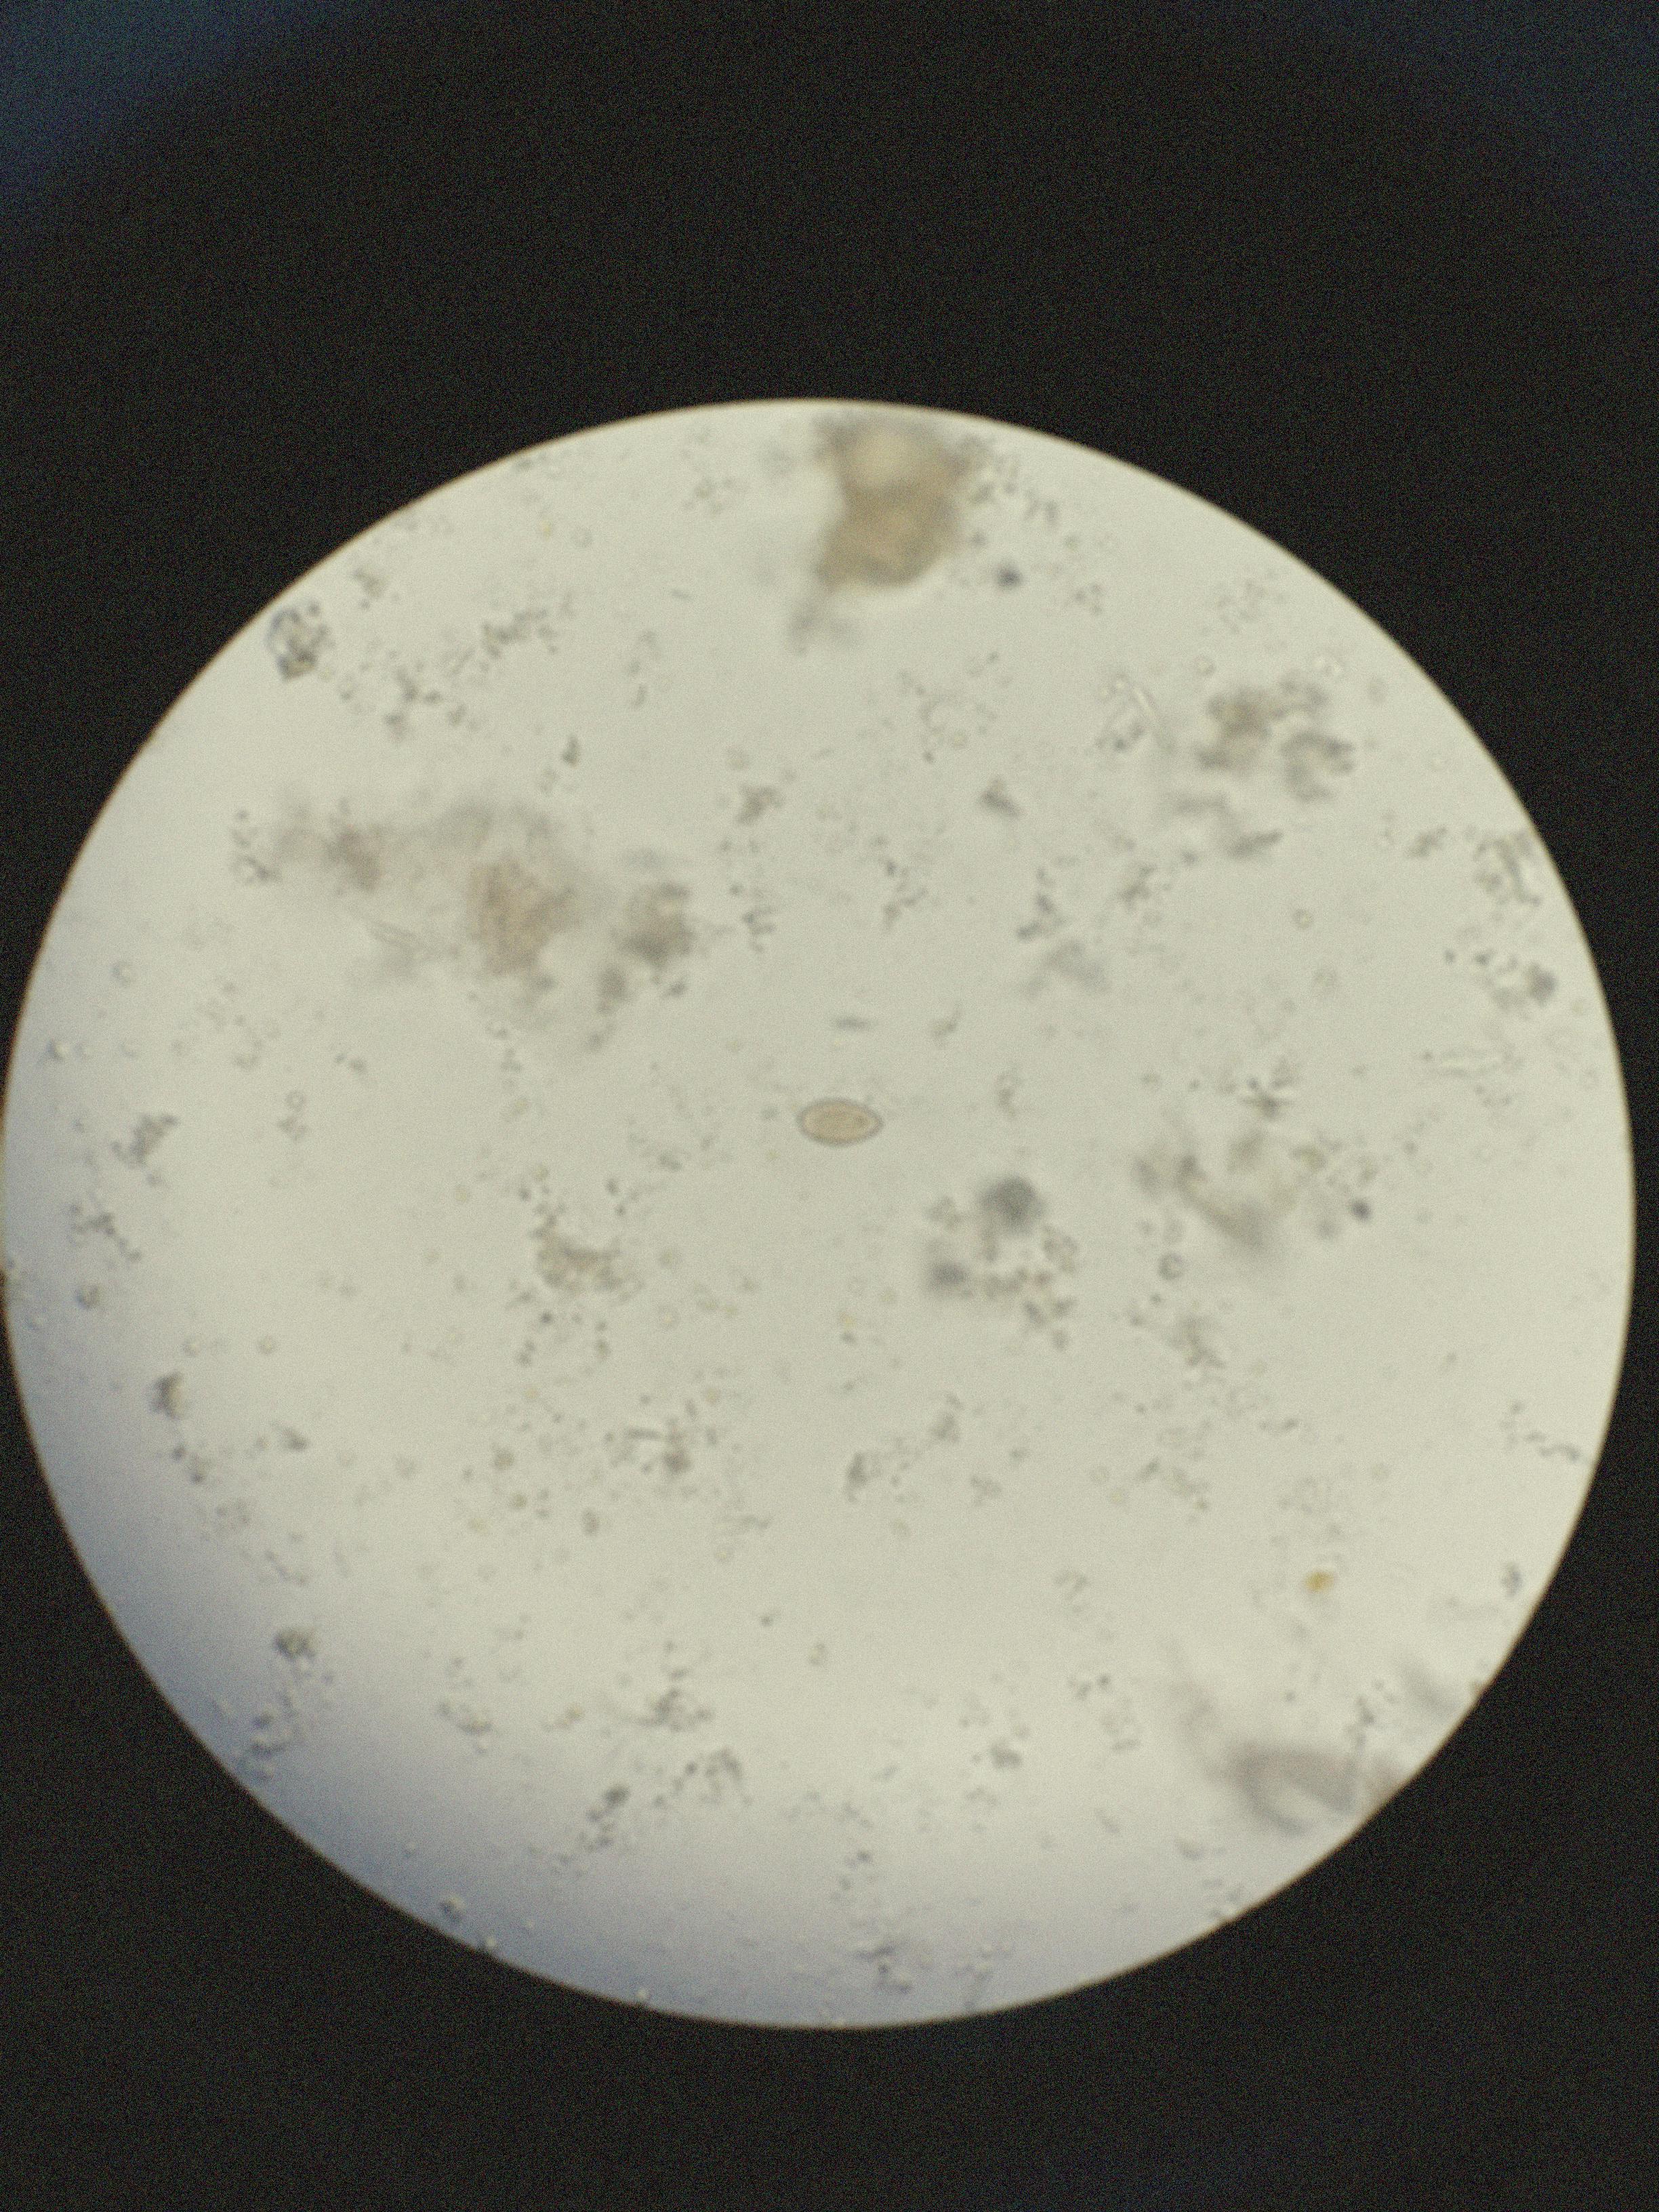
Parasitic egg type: Opisthorchis viverrine